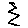
Label: zigzag